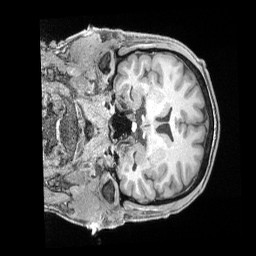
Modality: T1w
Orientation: coronal
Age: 39
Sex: male
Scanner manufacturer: siemens
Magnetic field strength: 3 T
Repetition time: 2 s
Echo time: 0.00211 s